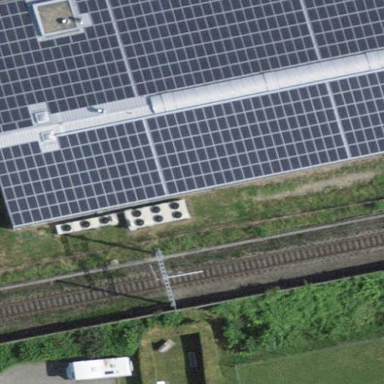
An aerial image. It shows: Solar power generator.